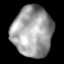
Tissue: lung
Cell type: Epithelial cells
Senescence score: 0.2151
Nuclear area (px): 1979
Mean DAPI intensity: 158.879